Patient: sex F, age 54
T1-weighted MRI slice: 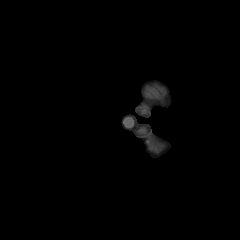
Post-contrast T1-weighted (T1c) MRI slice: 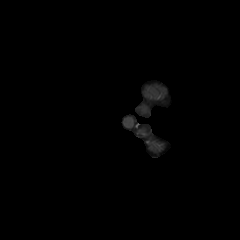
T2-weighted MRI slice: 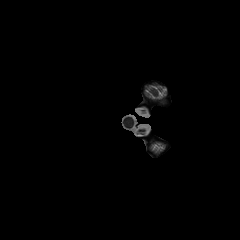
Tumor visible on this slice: no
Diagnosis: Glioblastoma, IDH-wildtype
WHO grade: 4